Interaction volume radius: 5 \u00c5
Interaction volume height: 20 \u00c5
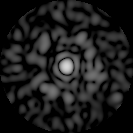
Disorder parameter: 0.8525